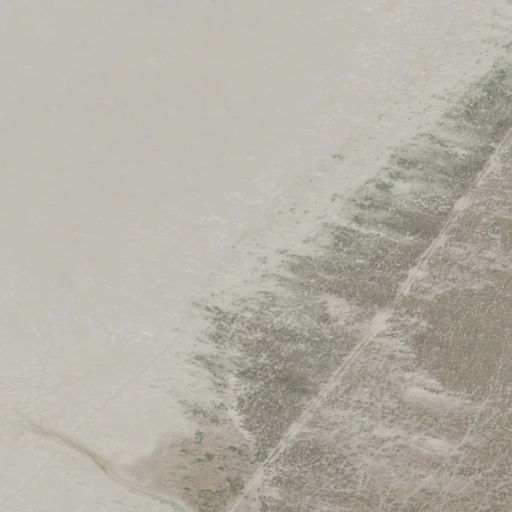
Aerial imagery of depression(s) in Montana named Womans Pocket containing grassland, barren land, herbaceous wetlands, and open water